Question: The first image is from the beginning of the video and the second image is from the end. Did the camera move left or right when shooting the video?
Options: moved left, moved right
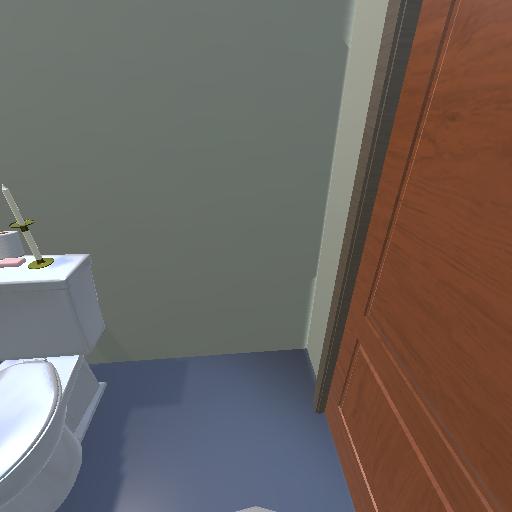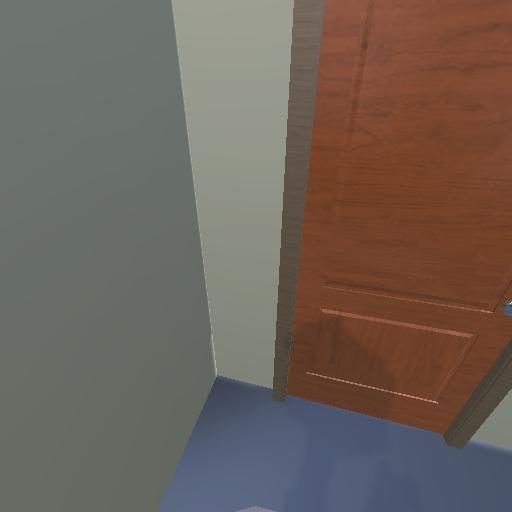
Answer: moved left